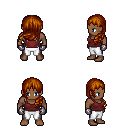
a pixel art fantasy rpg character, male body template, human, dark skin, maroon pirate shirt, white pants, brunette left-swept hairstyle, metal gloves, four views (front, back, left, right), 2x2 character sprite sheet, small pixel art, hard edges, no anti-aliasing